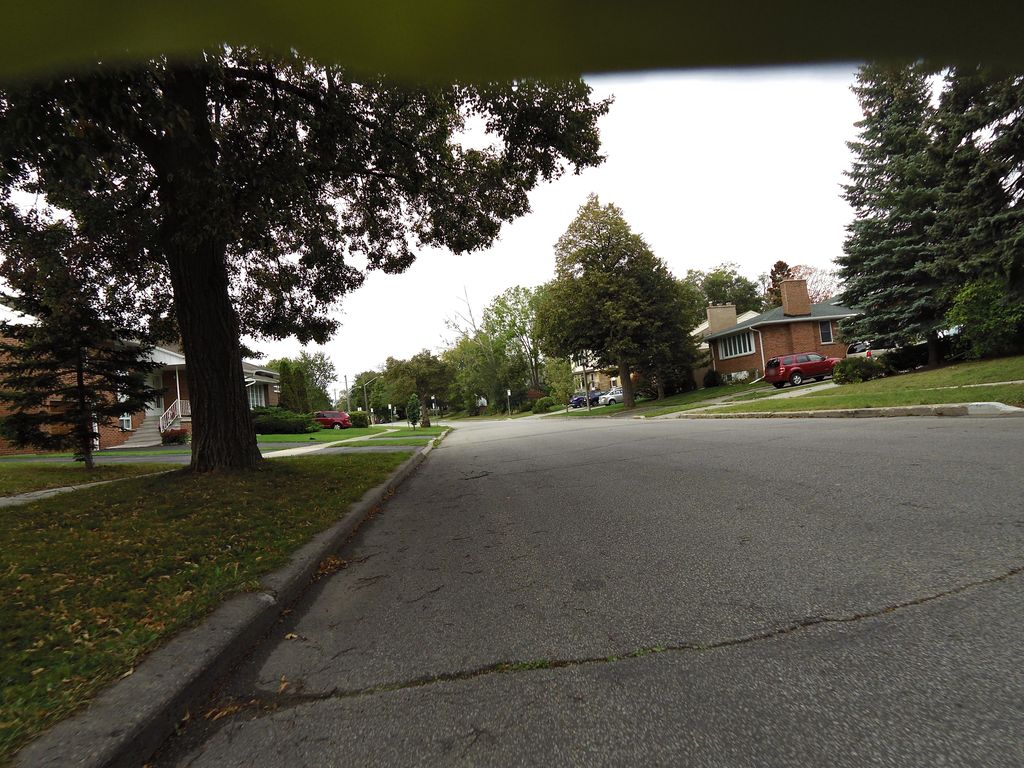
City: toronto